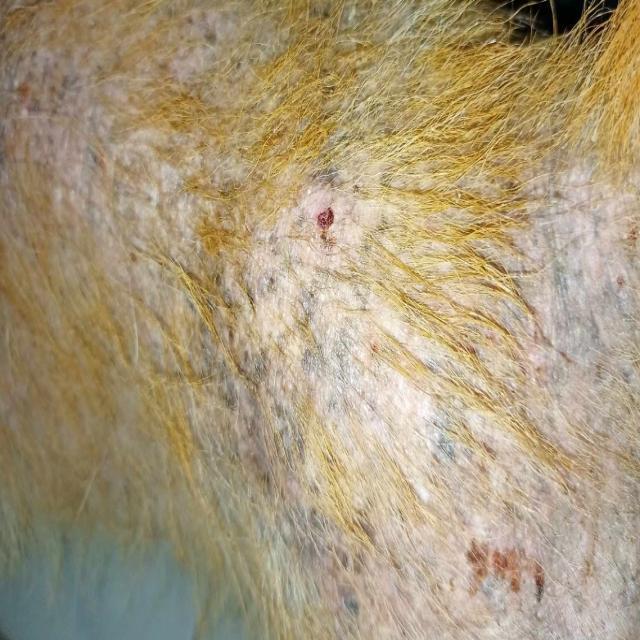
Canine demodicosis (Demodex mange) — caused by Demodex canis mites. Presents with alopecia, follicular papules, pustules, and comedones. Often localized on face and forelimbs.